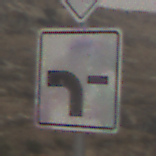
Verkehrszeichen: VerlaufVorfahrtsstrasse6
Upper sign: Vorfahrtsstrasse
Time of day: MorningAfternoon
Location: Outdoor (Nature)
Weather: Overcast
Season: NotSpecified
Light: Natural